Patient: sex F, age 55
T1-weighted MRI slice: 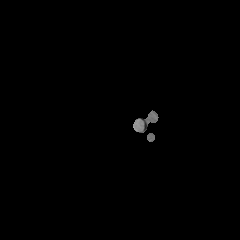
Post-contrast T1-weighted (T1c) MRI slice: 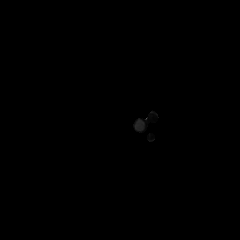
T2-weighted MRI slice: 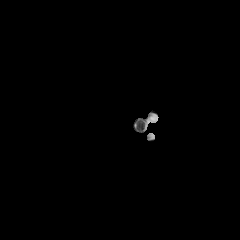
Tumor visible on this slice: no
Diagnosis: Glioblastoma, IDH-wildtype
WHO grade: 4